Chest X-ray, PA view. Patient: 12 years old, sex M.
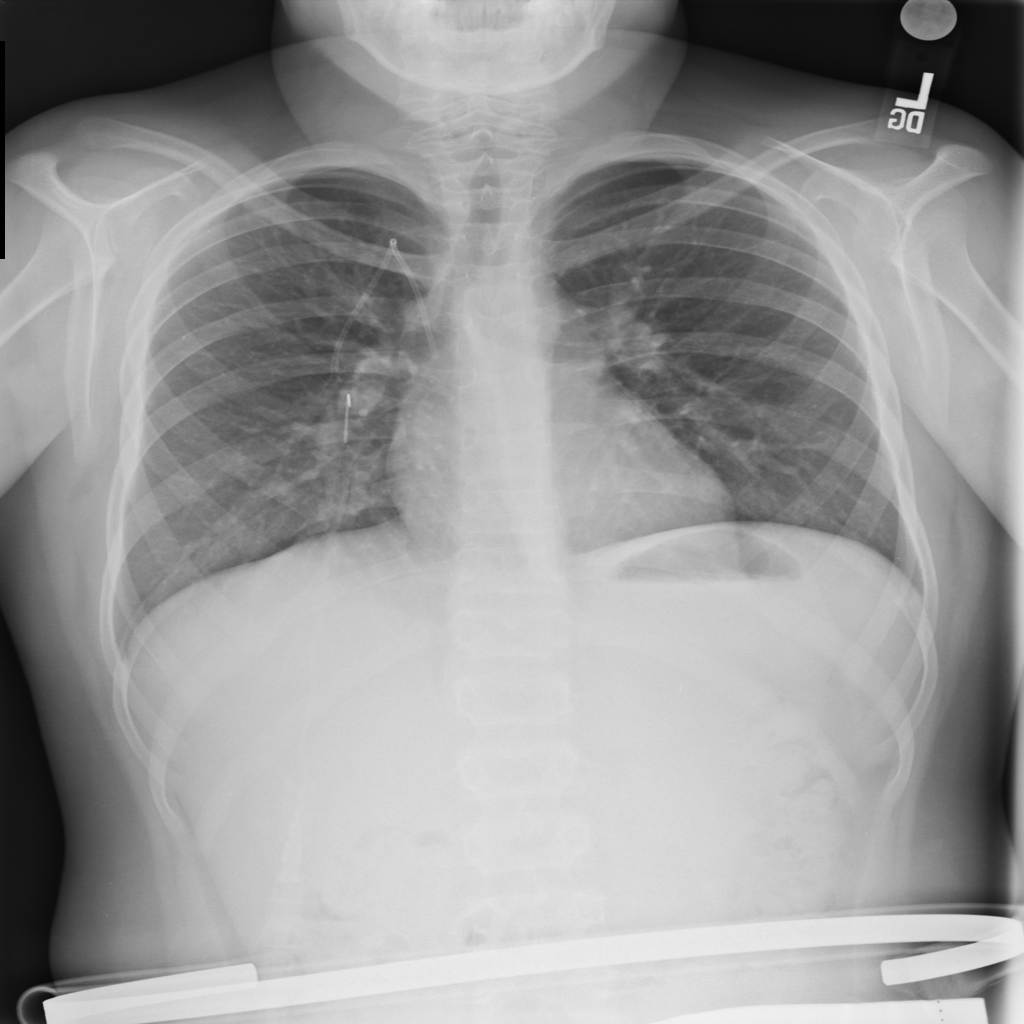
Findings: No Finding